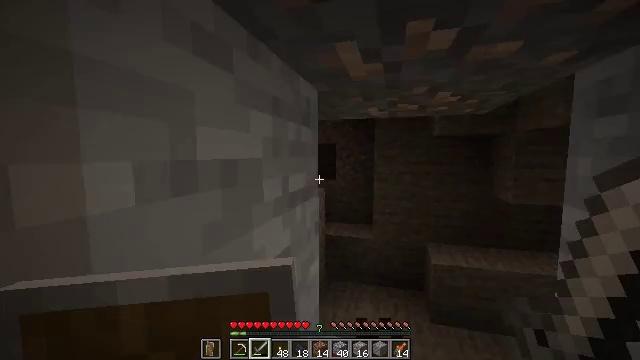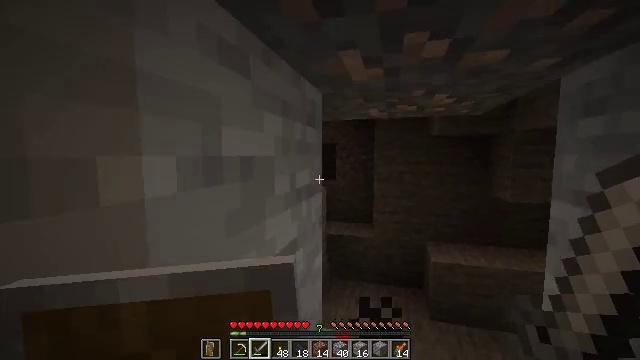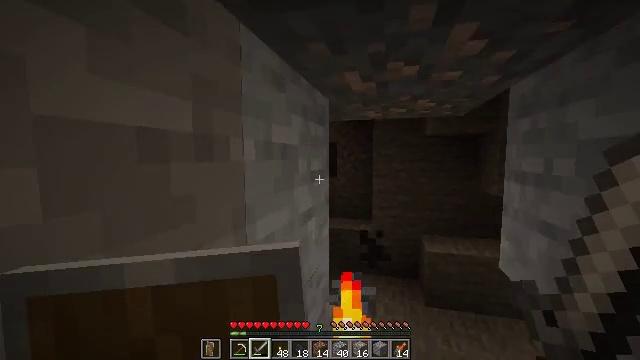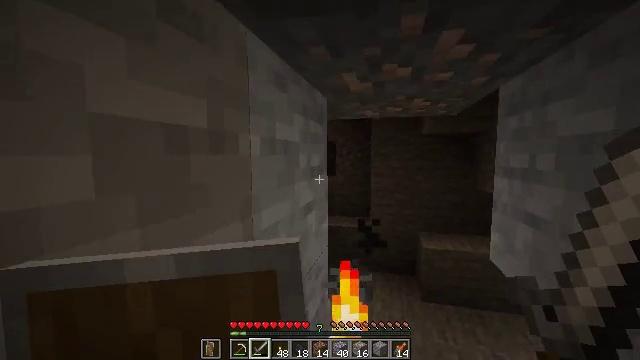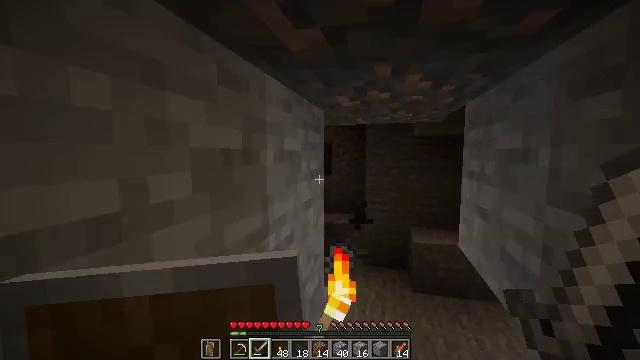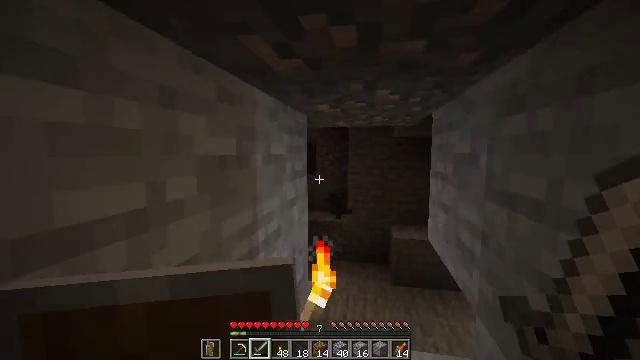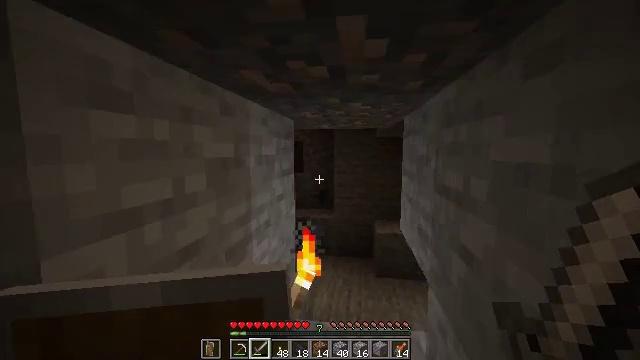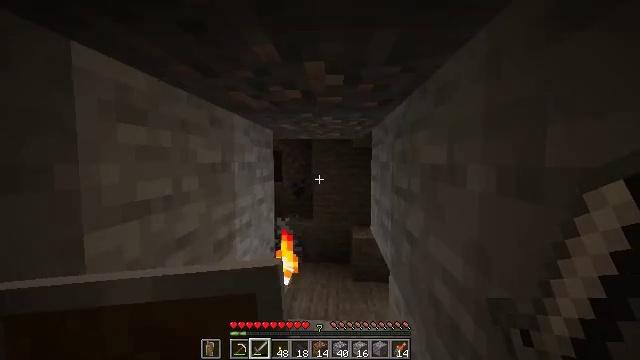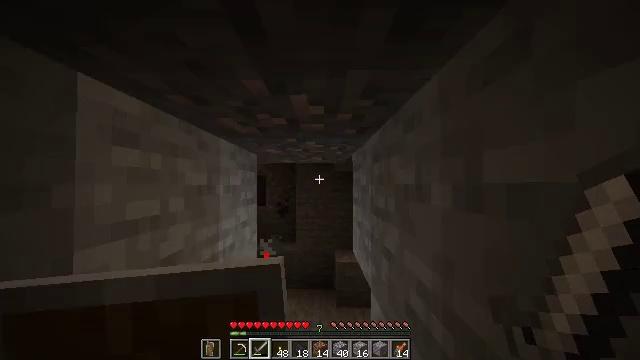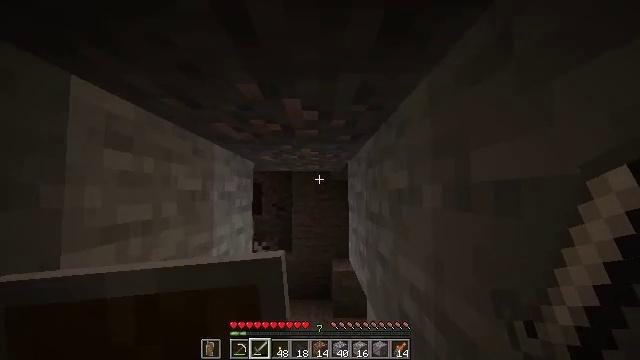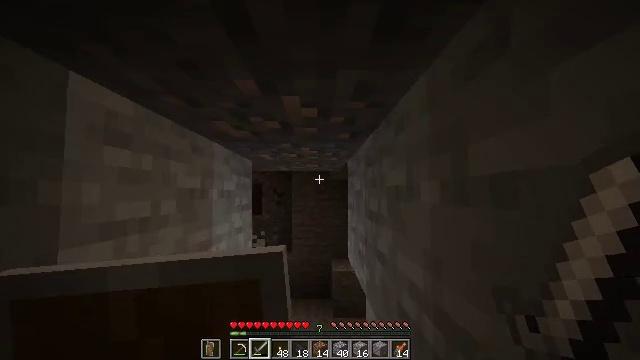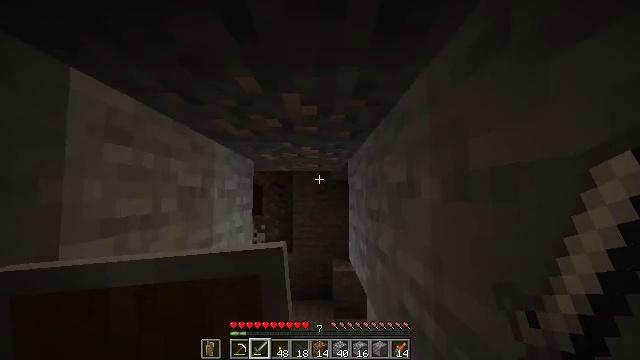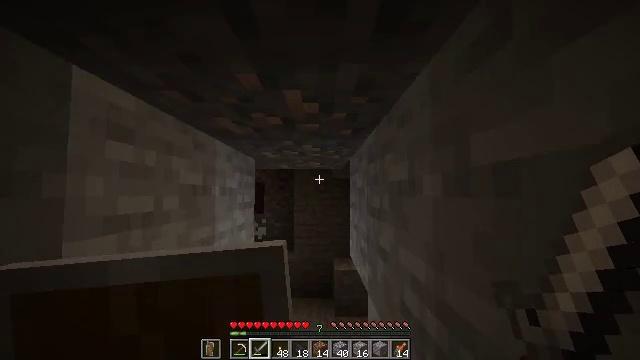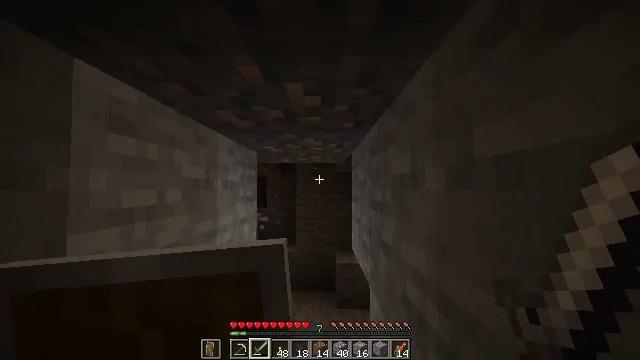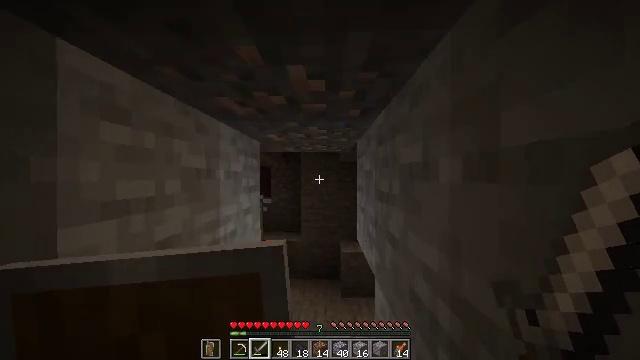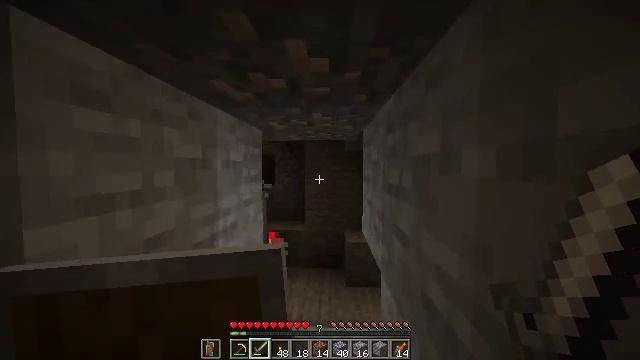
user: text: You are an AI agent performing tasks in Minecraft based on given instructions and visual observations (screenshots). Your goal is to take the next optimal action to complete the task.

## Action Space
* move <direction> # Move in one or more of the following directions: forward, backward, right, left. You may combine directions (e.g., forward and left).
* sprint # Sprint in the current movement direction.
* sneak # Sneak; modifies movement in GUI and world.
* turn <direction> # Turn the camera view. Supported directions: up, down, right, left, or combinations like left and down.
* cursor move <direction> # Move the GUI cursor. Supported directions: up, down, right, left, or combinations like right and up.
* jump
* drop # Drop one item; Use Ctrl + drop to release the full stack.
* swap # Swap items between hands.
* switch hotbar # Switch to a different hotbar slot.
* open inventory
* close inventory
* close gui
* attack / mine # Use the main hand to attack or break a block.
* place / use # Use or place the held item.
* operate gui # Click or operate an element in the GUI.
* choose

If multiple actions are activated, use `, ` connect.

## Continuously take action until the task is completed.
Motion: motion action
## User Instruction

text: Break the gravel block.
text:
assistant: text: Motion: move back
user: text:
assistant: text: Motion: move back
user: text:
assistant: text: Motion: move back
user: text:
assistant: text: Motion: move back
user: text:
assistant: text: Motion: move back, turn right
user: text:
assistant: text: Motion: move back, turn right
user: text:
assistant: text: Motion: move back, turn right and up
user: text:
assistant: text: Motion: move back, turn right and up
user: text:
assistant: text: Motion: move back, turn up
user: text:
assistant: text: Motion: move back
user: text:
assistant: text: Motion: no_op
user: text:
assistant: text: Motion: no_op
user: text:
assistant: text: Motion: turn down
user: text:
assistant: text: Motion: move forward, turn left and down
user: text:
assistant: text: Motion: move forward, turn left and down
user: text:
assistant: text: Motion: move forward, turn left and down
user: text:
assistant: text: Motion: move forward, turn left and down
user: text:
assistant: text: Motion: move forward, turn left and down
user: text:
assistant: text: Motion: move forward, turn left
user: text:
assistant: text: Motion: move forward, turn left
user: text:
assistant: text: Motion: move forward and move right, turn left
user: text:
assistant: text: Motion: move forward and move right, turn left
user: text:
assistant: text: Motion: move forward and move right, turn left and up
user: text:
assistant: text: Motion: move right, turn left and up
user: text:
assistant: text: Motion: move right, turn left
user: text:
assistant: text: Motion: no_op
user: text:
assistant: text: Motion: no_op
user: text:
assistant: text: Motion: no_op
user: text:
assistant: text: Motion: no_op
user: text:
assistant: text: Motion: move back, turn right